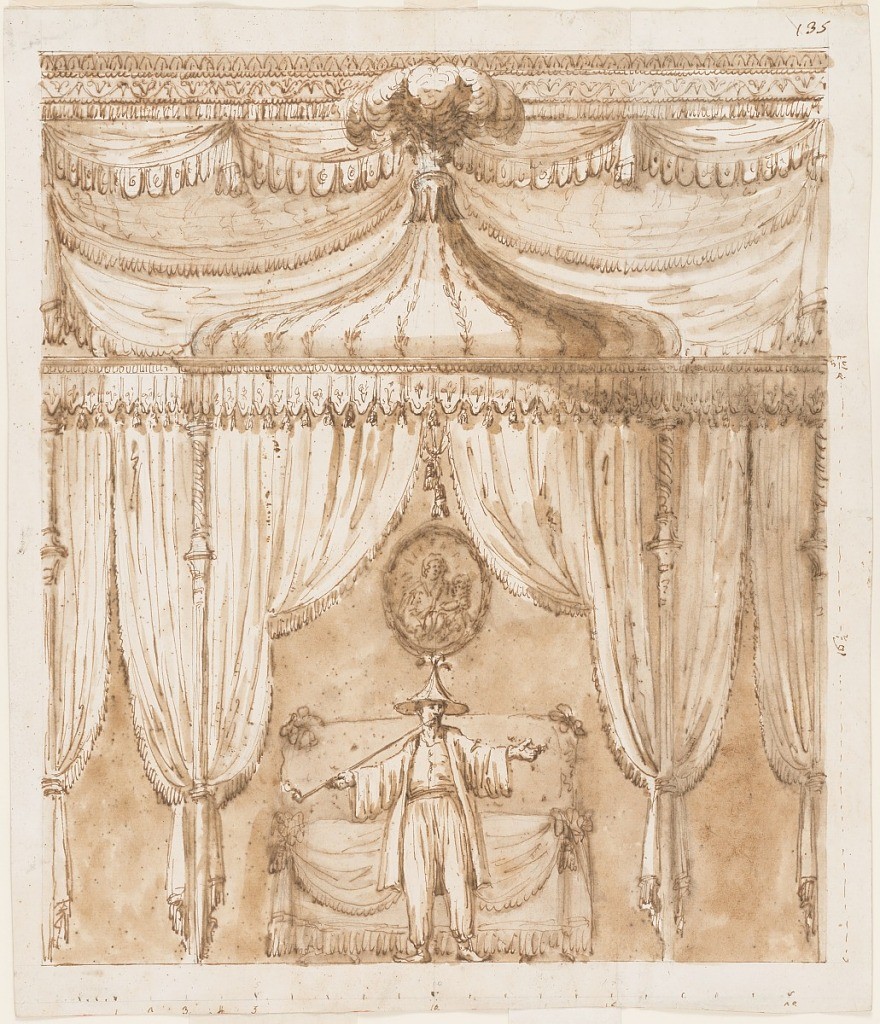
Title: Bedroom alcove with a figure
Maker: Giuseppe Barberi, Italian, 1746–1809
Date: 18th century
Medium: Pen and brown ink, brush and brown wash, graphite, red ink on off-white laid paper, lined
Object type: Drawing
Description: Bed decorated with drapery and plumes; a figure at center smoking from a long opium pipe.